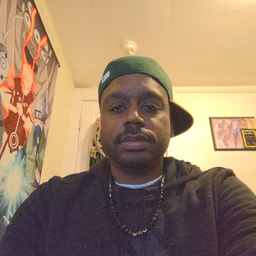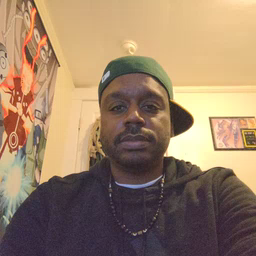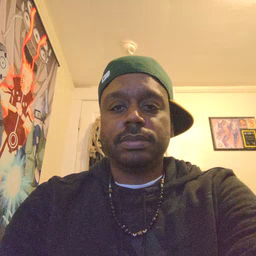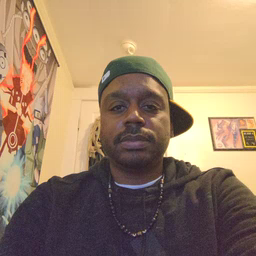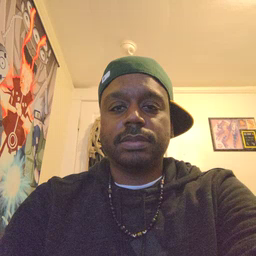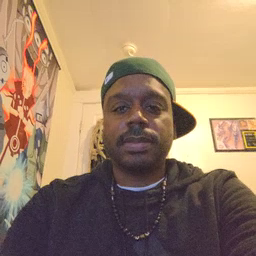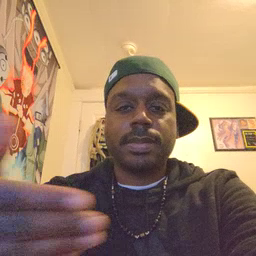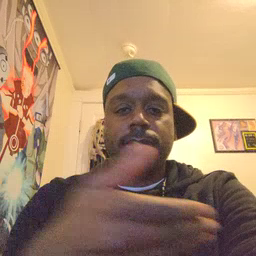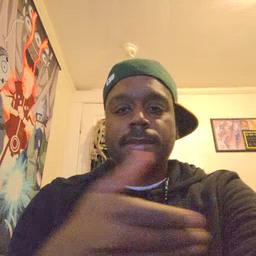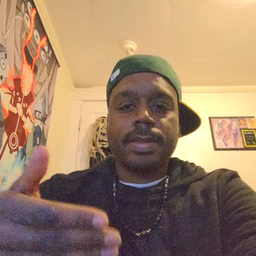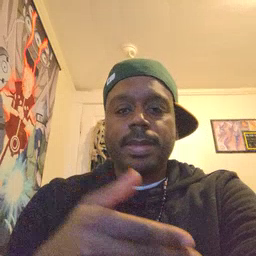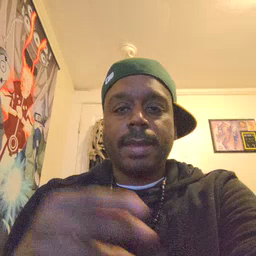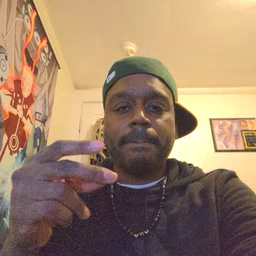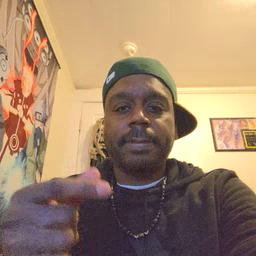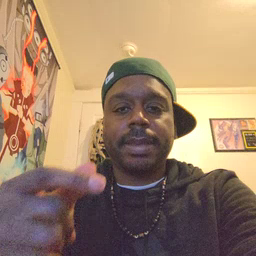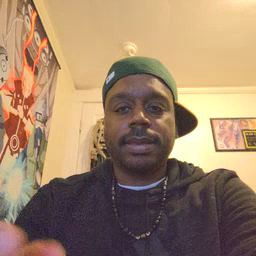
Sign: puppy